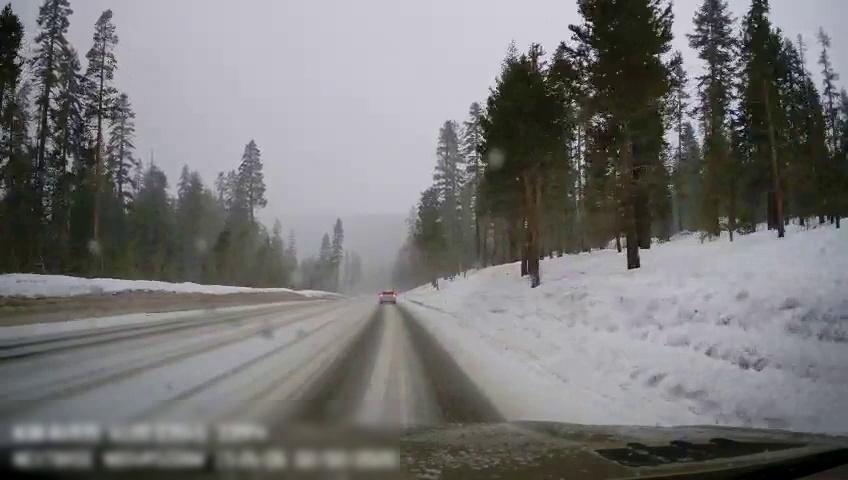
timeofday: Day
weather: Snowy
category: Drivable Space
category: Vehicles | SUV